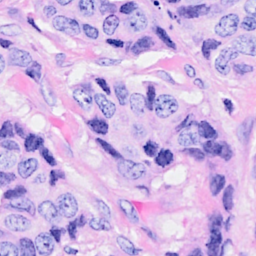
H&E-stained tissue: Breast